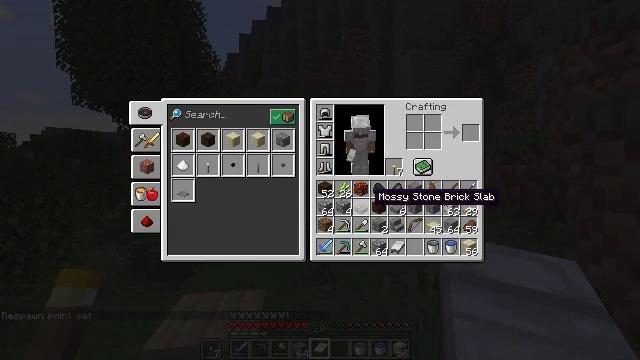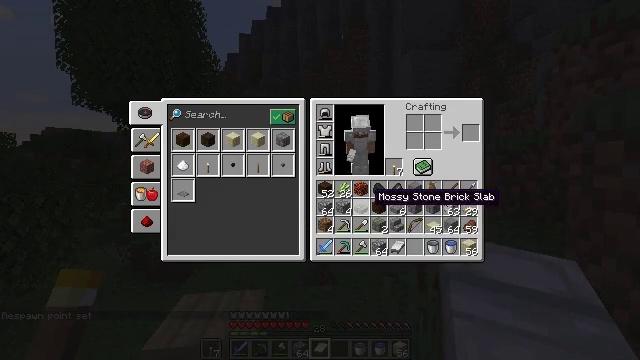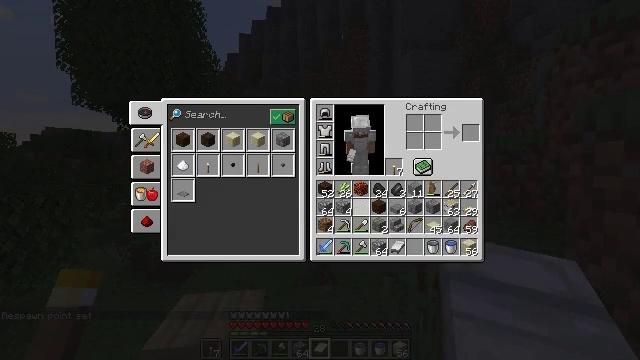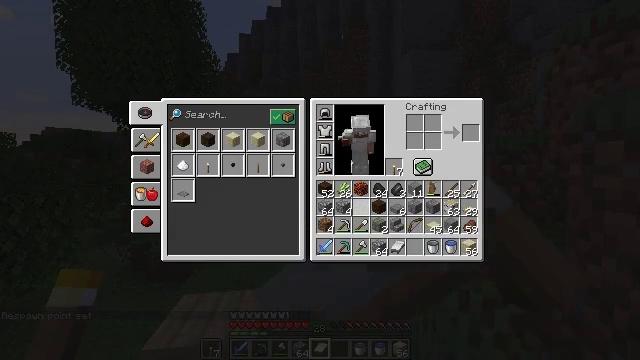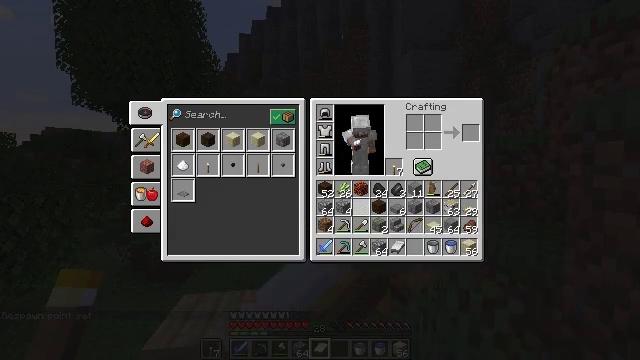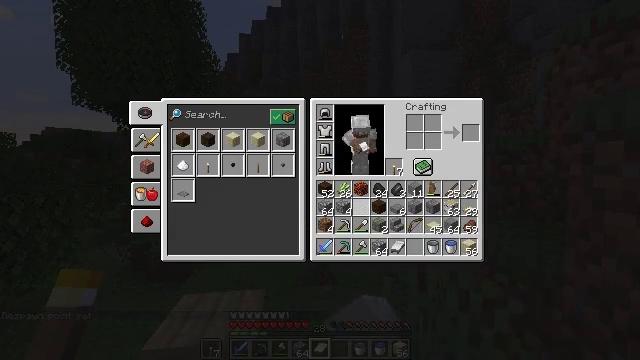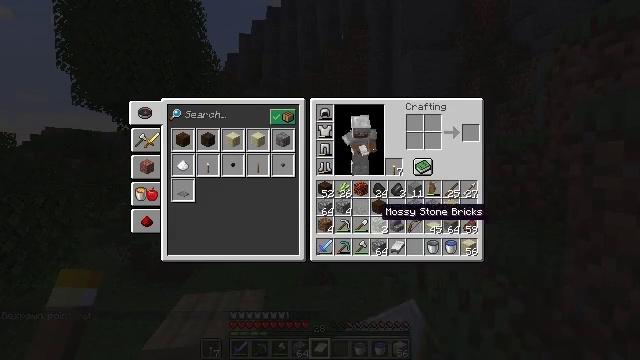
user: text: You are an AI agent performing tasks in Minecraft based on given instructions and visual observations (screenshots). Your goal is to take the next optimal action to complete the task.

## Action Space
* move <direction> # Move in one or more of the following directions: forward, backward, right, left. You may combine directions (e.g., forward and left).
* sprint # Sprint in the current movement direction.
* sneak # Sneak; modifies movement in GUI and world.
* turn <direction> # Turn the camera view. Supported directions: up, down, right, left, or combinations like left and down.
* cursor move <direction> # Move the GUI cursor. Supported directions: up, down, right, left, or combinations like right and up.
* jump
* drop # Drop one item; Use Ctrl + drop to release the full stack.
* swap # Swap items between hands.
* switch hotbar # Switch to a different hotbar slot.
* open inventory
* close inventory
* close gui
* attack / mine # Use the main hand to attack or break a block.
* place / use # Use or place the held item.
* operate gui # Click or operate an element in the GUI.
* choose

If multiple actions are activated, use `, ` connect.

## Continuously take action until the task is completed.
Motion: motion action
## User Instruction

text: Drop a mossy stone brick slab.
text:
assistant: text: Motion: no_op
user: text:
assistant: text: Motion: drop
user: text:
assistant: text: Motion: drop
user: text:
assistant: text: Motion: drop
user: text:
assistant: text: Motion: no_op
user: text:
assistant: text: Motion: turn down
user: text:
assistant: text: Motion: no_op